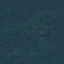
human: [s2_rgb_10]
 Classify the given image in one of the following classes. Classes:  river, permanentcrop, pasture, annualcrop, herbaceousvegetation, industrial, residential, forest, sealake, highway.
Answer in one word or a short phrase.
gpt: Forest